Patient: sex M, age 66
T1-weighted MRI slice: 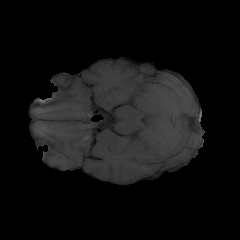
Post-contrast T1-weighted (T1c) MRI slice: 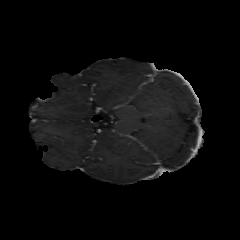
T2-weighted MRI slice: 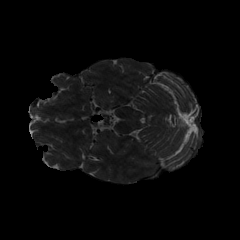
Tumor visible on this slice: no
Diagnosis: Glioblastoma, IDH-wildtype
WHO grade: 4